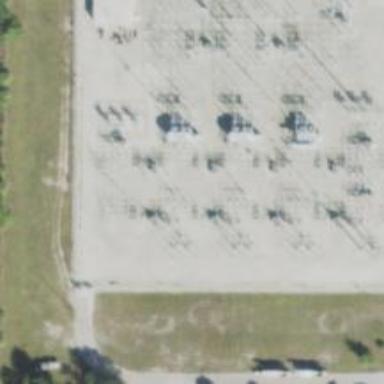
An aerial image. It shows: Switch used for power control.